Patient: sex M, age 64
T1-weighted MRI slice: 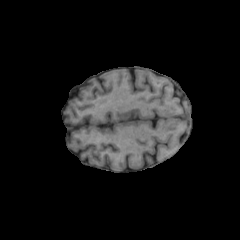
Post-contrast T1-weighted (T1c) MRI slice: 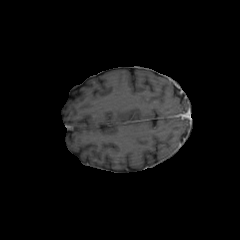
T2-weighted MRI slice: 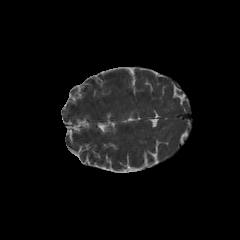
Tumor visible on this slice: no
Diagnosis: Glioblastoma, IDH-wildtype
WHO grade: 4